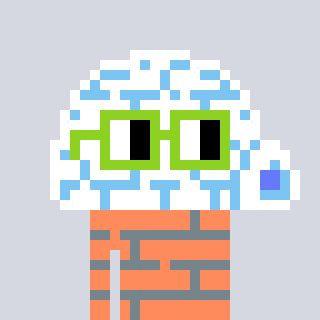
a pixel art character with square light green glasses, a igloo-shaped head and a peachy-colored body on a cool background